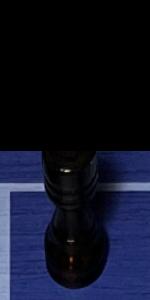
Label: Rook_Black